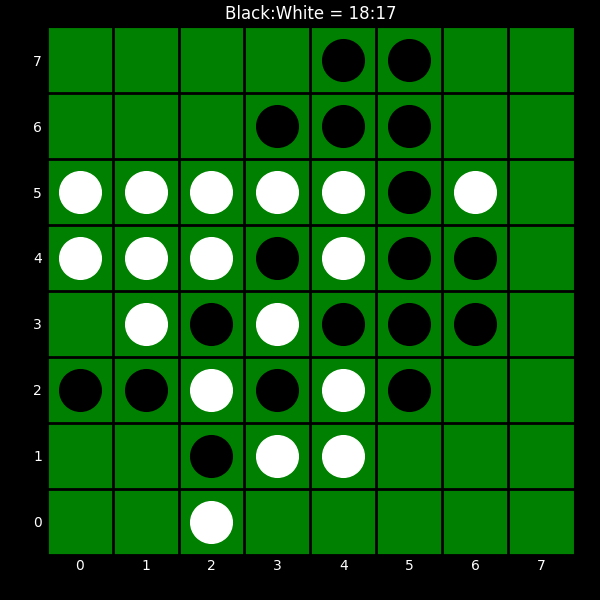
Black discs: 18
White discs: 17